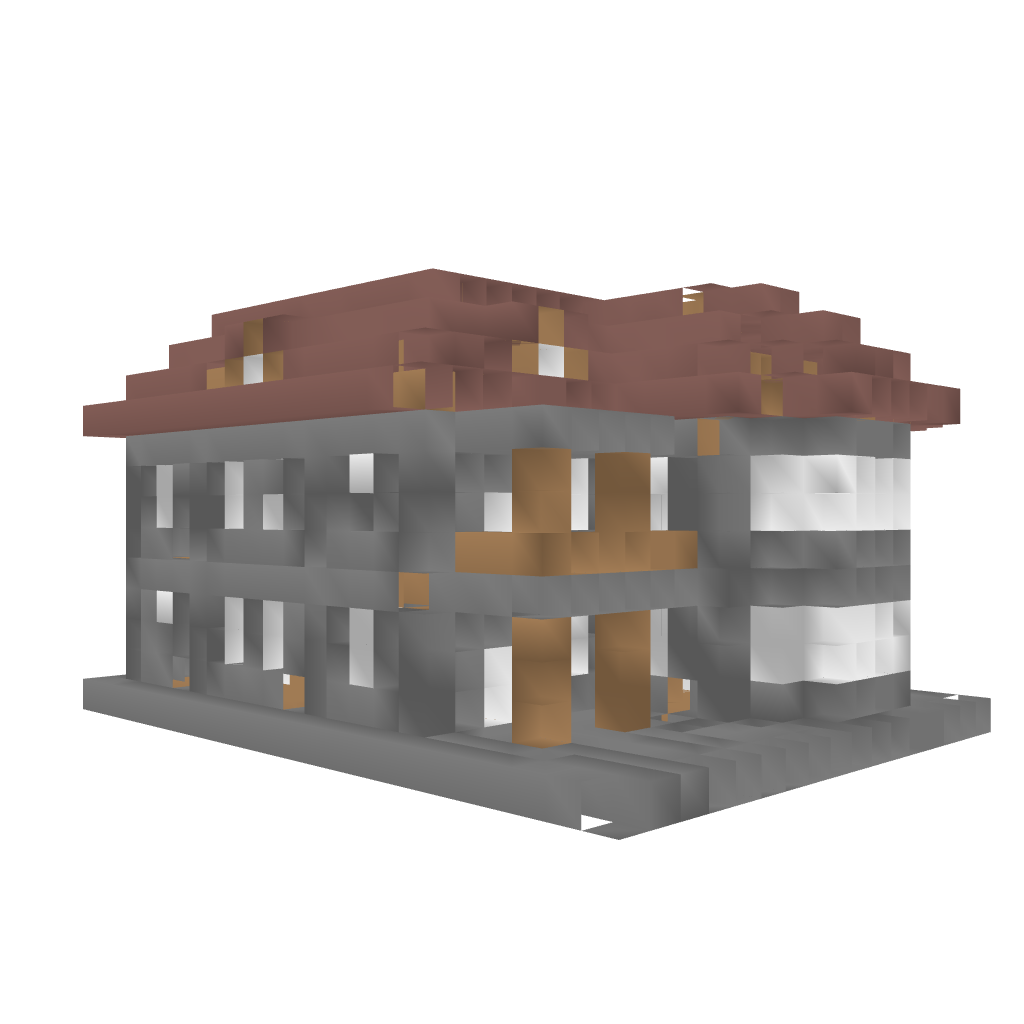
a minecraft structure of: House #1 By JJcash bad low quality